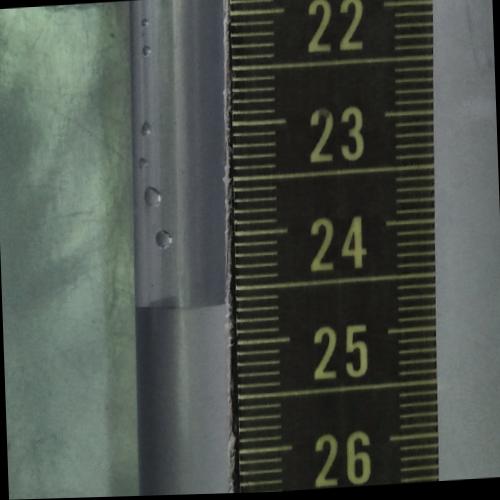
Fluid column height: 24.6 cm